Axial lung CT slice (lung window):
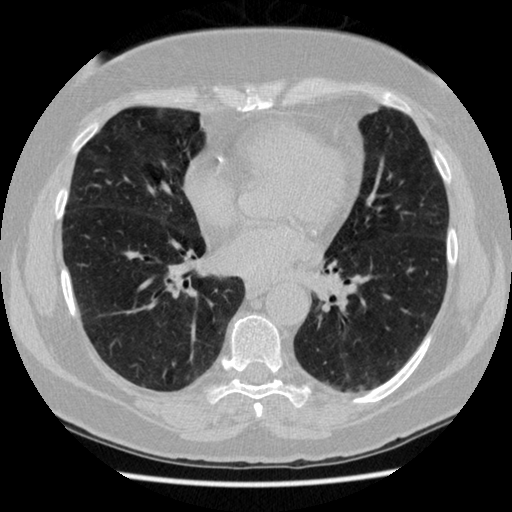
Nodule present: no